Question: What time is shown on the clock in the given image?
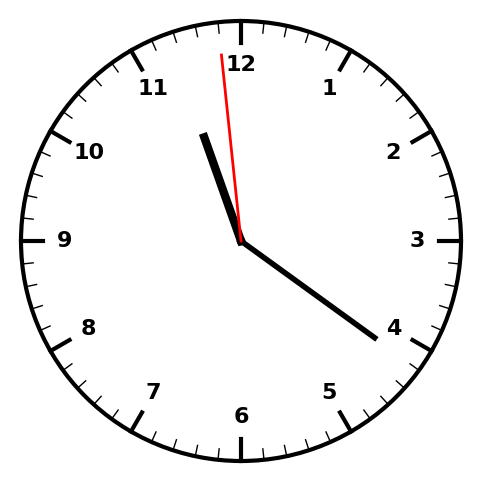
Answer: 11:20:59